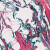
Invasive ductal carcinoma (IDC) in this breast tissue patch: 0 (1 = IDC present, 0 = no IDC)